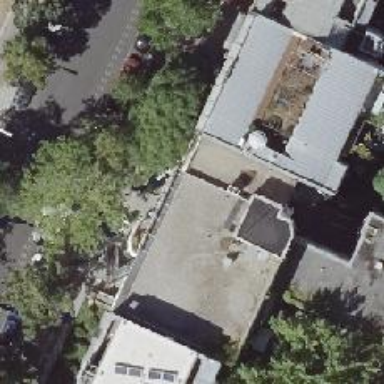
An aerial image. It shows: Nightclub.